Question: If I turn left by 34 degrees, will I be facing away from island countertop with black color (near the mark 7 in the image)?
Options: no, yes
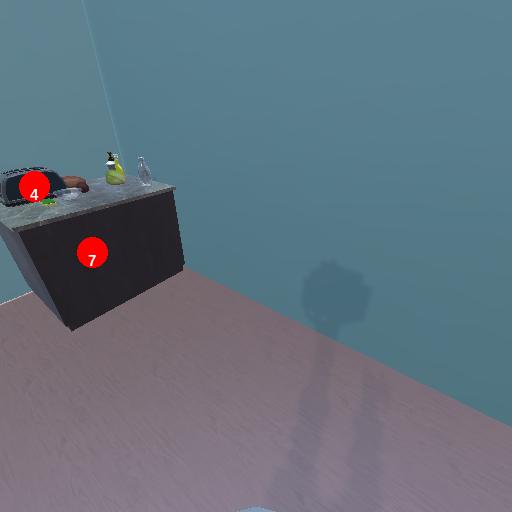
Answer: no